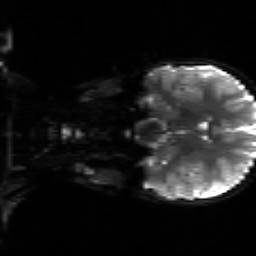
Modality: sbref
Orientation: coronal
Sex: female
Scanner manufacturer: siemens
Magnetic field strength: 3 T
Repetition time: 5 s
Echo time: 0.071 s